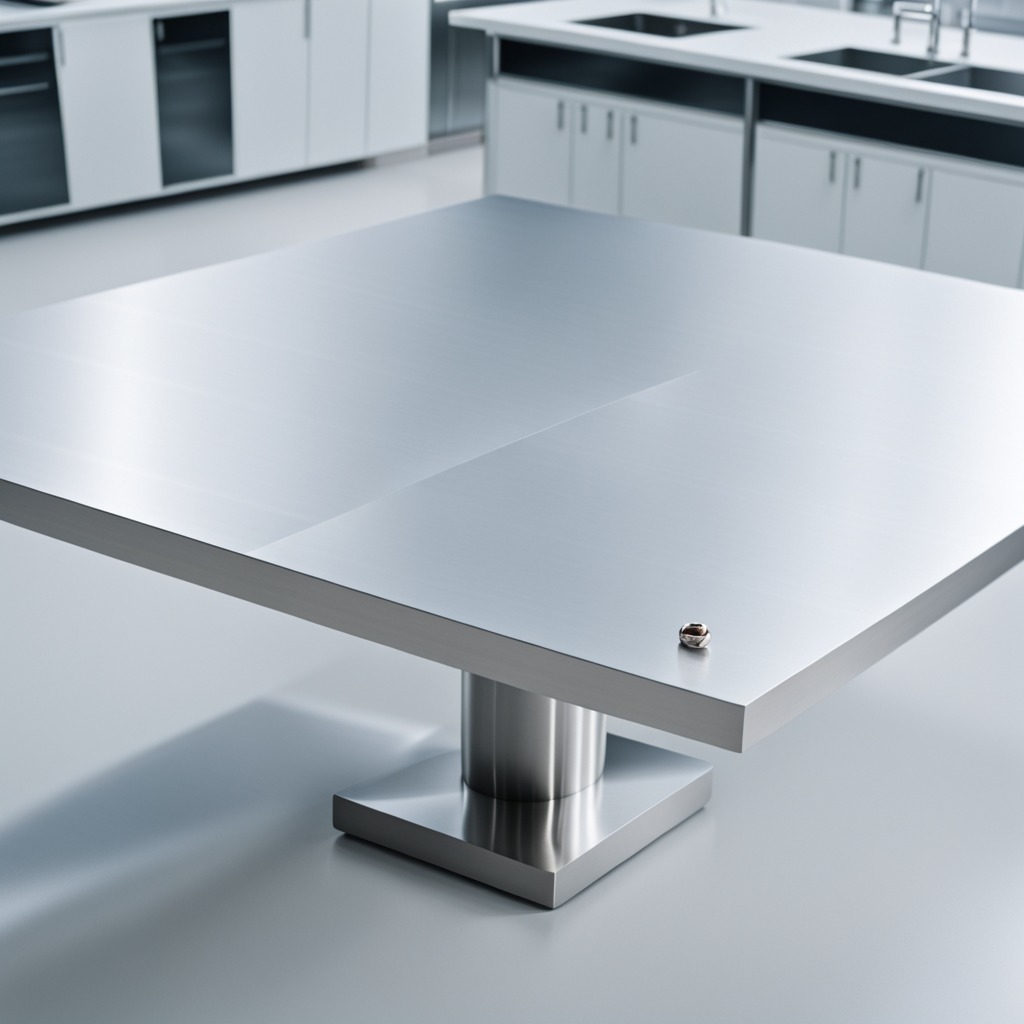
A metal nut is lying on the stainless steel table in a high-end prototyping lab.